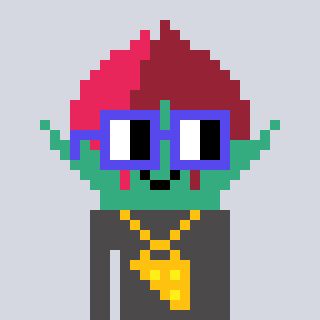
a pixel art character with square blue glasses, a rosebud-shaped head and a grayscale-colored body on a cool background